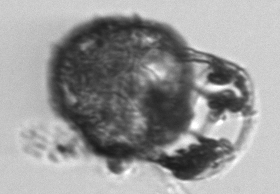
Label: Dictyocysta